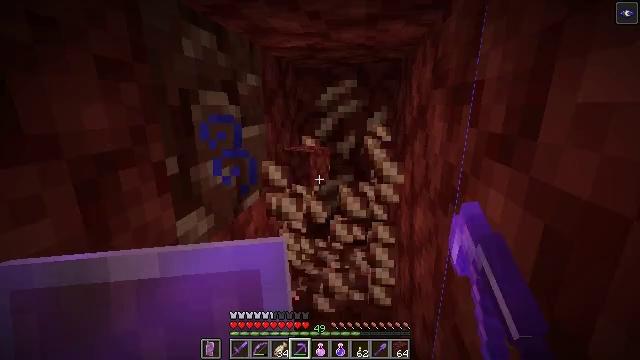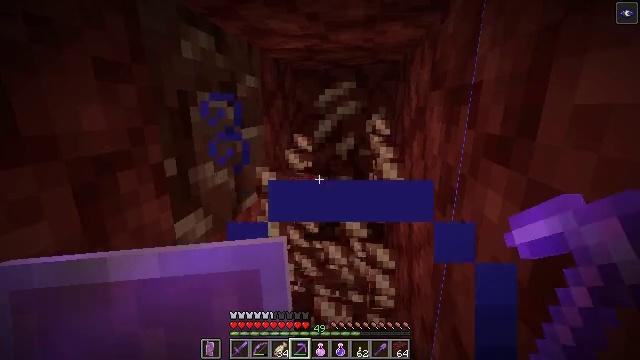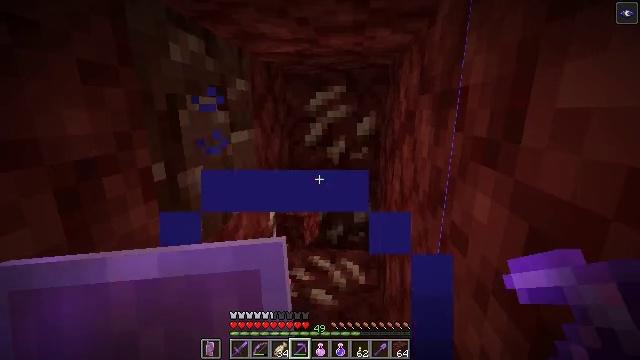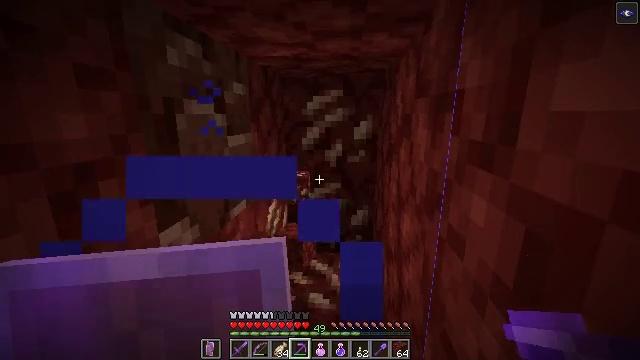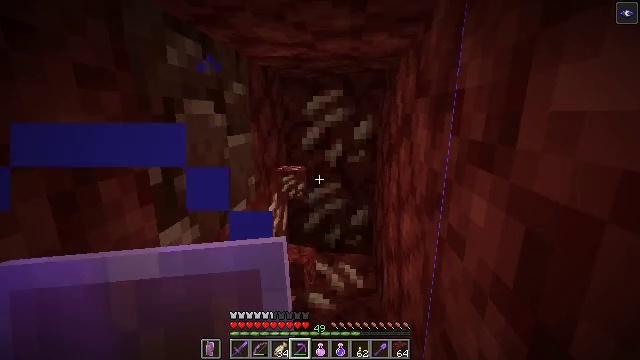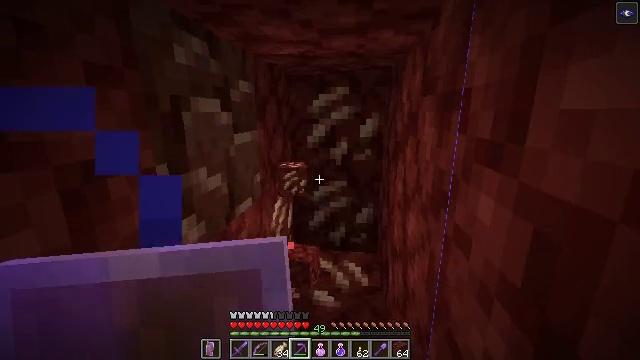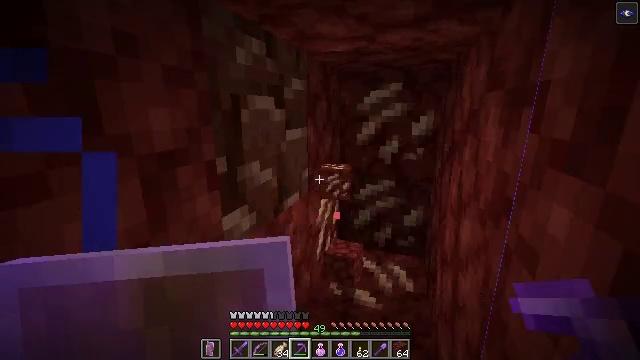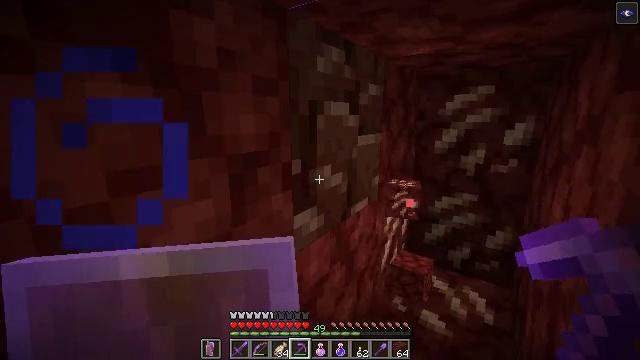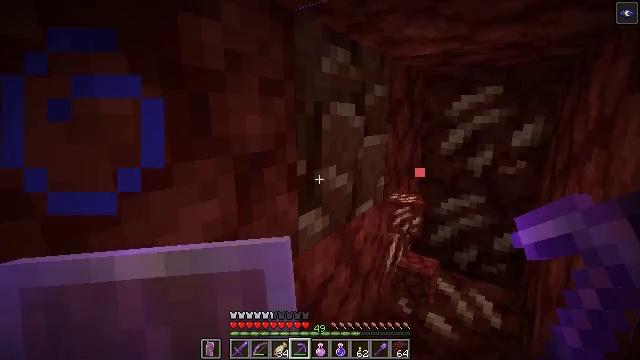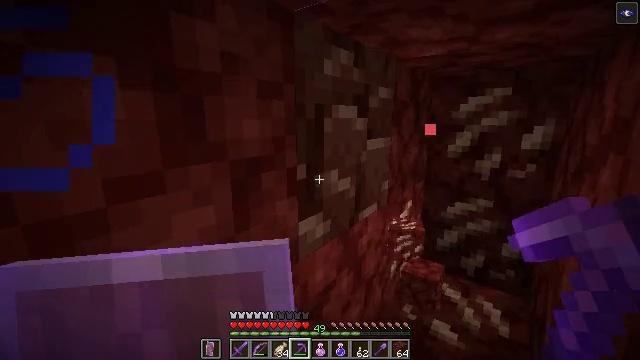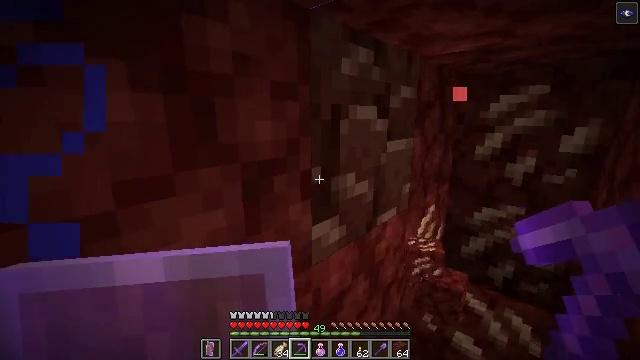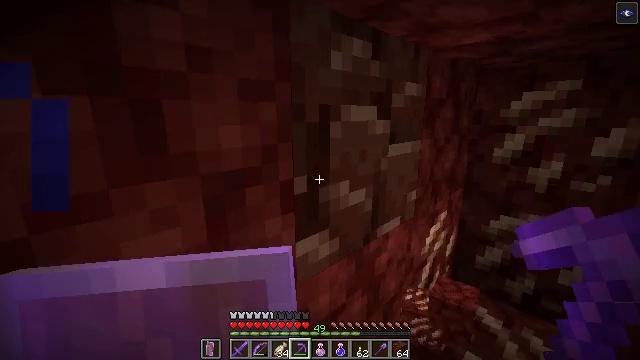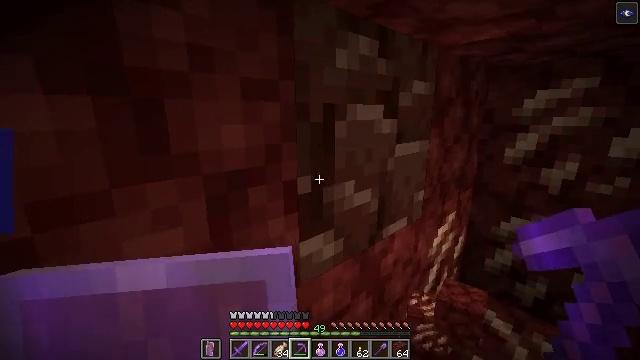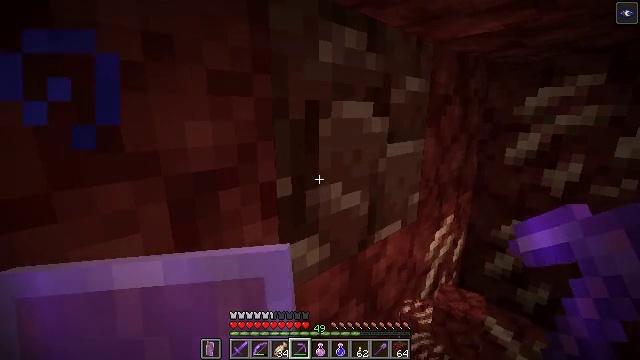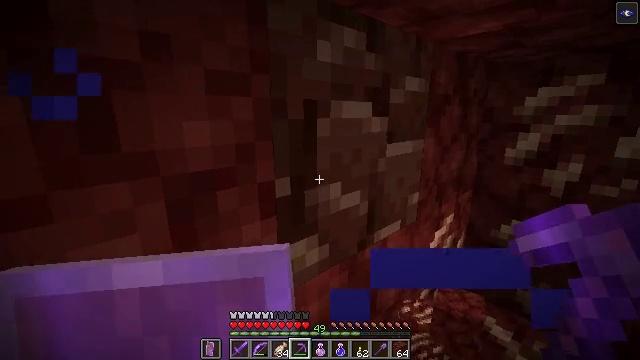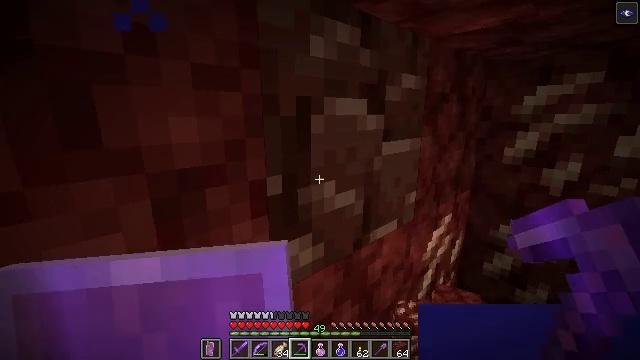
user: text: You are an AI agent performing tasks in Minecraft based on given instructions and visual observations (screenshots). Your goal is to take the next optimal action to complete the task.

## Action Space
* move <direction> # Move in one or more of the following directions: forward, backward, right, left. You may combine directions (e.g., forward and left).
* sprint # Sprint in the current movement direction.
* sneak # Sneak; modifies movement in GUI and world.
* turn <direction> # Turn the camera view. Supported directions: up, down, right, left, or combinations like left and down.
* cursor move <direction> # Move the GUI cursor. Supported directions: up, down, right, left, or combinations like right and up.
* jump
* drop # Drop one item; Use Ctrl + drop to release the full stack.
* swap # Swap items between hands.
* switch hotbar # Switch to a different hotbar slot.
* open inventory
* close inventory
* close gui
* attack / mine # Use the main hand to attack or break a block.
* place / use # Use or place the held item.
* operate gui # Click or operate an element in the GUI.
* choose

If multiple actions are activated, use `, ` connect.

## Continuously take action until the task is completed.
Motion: motion action
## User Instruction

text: Find and extract ancient debris from the Nether.
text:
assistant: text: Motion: no_op
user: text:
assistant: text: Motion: turn right
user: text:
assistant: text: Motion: no_op
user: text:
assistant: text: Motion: no_op
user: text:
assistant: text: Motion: turn left
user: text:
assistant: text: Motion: turn left
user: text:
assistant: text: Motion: turn left and up
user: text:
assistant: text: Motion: turn left
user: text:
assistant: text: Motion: move right, turn left
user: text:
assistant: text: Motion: move right, turn left
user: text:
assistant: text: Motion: move right, turn left
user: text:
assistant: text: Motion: turn left
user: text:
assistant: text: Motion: no_op
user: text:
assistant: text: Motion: no_op
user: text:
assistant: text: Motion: no_op
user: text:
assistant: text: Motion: no_op
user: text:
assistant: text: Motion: no_op
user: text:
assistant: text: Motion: attack / mine
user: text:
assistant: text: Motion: attack / mine
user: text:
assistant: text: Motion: attack / mine
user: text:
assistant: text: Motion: attack / mine
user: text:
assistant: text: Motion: attack / mine
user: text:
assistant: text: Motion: attack / mine
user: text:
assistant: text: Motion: attack / mine
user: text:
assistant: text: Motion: attack / mine
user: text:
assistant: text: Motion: attack / mine
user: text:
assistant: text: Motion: attack / mine
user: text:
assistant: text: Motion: attack / mine
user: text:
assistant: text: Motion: attack / mine
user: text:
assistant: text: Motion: attack / mine